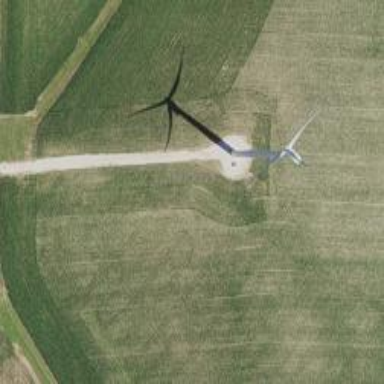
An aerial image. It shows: Wind generator powered by horizontal axis wind turbine.